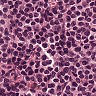
Metastatic tissue present: no